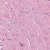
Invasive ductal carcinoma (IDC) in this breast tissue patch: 0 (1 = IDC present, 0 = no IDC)